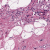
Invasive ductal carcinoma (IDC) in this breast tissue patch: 0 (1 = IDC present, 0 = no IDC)